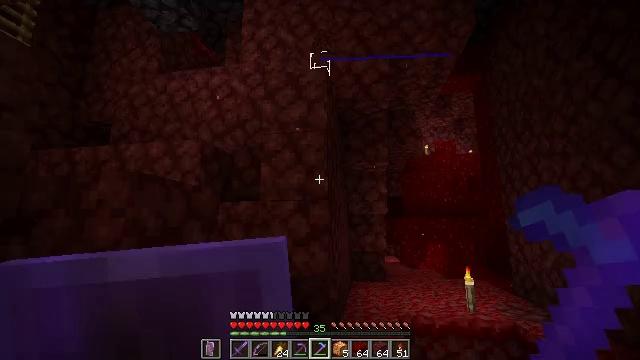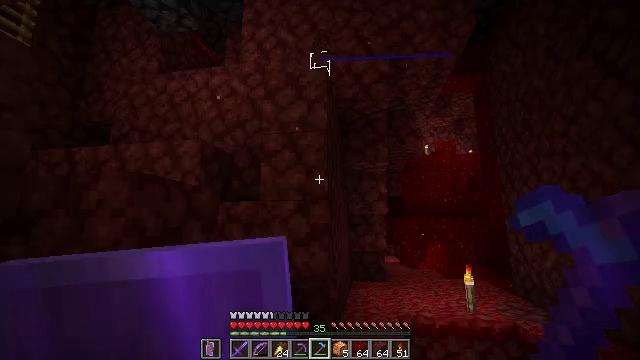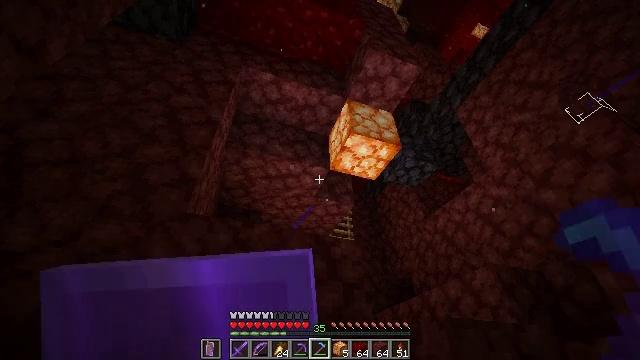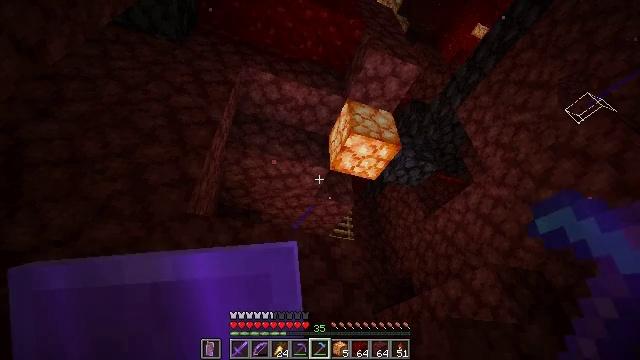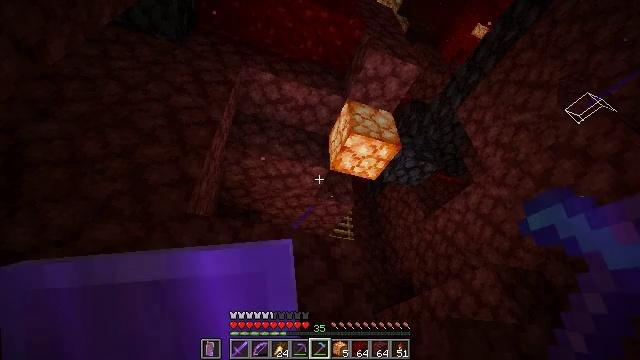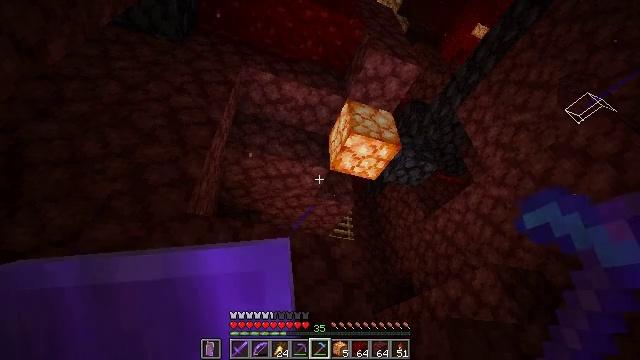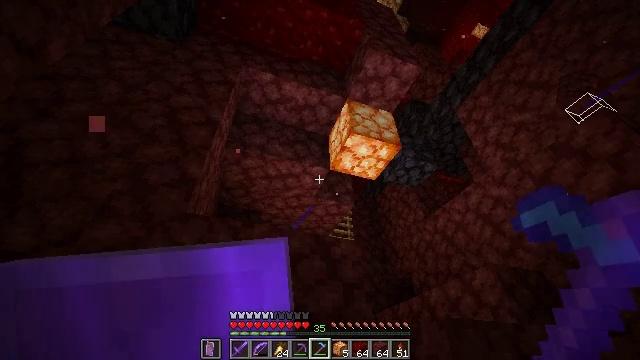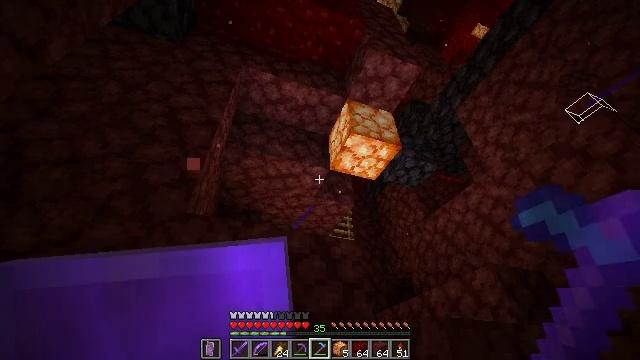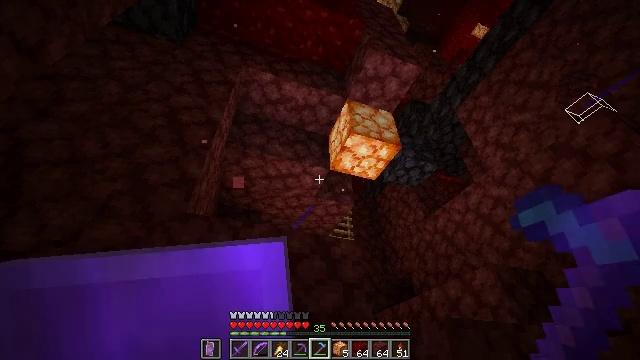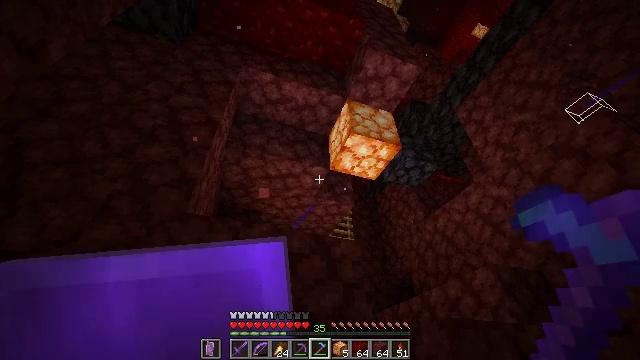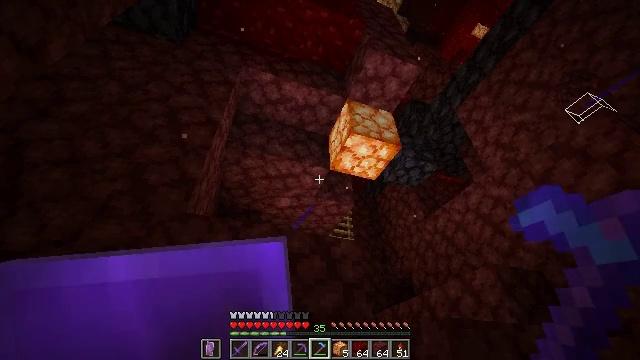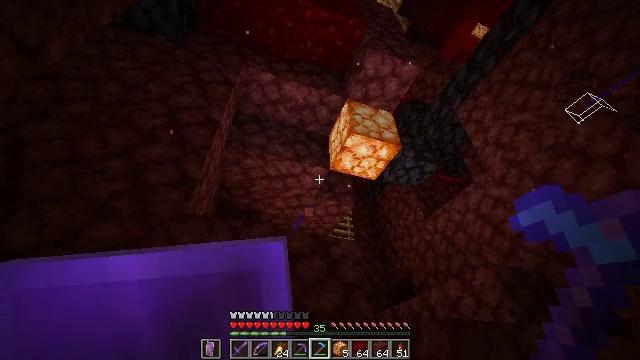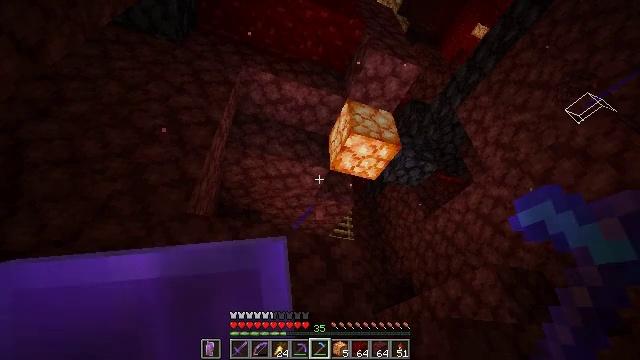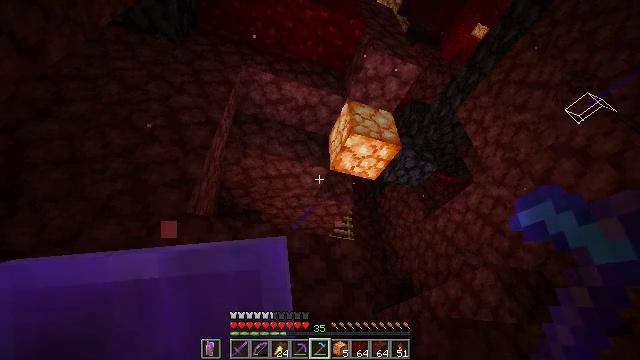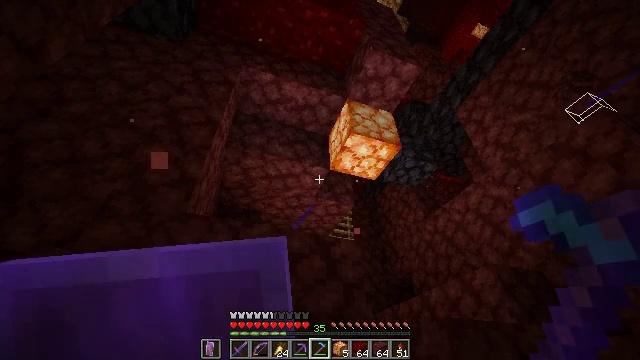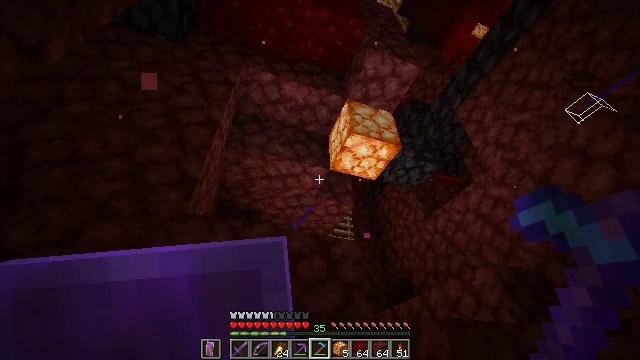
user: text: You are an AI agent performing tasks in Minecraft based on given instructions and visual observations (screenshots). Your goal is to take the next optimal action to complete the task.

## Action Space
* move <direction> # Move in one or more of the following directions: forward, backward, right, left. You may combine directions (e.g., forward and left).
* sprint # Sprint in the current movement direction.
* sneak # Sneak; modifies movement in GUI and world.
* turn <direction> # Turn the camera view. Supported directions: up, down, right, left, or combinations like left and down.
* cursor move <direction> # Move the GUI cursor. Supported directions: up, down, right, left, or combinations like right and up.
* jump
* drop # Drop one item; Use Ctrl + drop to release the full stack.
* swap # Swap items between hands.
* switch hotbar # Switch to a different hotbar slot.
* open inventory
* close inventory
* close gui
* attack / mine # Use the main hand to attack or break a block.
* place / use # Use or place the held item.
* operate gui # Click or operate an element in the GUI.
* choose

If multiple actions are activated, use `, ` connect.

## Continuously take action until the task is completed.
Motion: motion action
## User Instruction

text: Attack the netherrack to gather it.
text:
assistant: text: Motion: no_op
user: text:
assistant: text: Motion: turn left and up
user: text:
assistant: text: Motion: no_op
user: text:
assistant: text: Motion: no_op
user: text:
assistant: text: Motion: no_op
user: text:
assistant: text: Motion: no_op
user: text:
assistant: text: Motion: no_op
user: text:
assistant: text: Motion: no_op
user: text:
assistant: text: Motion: no_op
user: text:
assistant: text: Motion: no_op
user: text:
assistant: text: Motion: no_op
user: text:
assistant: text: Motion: no_op
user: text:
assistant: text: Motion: no_op
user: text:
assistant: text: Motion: no_op
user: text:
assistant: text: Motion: no_op
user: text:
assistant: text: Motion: no_op
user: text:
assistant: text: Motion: no_op
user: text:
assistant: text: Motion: no_op
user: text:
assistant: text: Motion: no_op
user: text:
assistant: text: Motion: no_op
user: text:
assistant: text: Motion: no_op
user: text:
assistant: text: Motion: move right
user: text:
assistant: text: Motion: move right
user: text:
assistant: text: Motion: move right
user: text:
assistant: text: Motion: move right, turn left
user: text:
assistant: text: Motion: move right, turn left and down
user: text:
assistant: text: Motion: turn left and down
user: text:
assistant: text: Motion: turn left and down
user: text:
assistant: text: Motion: turn left
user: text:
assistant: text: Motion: no_op